Question: is there any idea how to create floating marker that could pick its location but keep in its center view, plus its map can be scrolled?
I found the javascript version
'''
function initialize() {
var crosshairShape = {
coords: [0, 0, 0, 0],
type: 'rect'
};
var latlng = new google.maps.LatLng(54.62279178711505, -5.895538330078125);
var myOptions = {
zoom: 12,
center: latlng,
mapTypeId: google.maps.MapTypeId.SATELLITE,
mapTypeControlOptions: {
style: google.maps.MapTypeControlStyle.DROPDOWN_MENU
}
};
var map = new google.maps.Map(document.getElementById("map_canvas"), myOptions);
var marker = new google.maps.Marker({
map: map,
});
document.getElementById('coordinates').innerHTML = "<b>center coordinates</b>: " + map.getCenter().toUrlValue(6)
google.maps.event.addListener(map, 'center_changed', function() {
document.getElementById('coordinates').innerHTML = "<b>center coordinates</b>: " + map.getCenter().toUrlValue(6);
});
marker.bindTo('position', map, 'center');
}
google.maps.event.addDomListener(window, 'load', initialize);
'''
'''
html,
body,
#map_canvas {
height: 500px;
width: 500px;
margin: 0px;
padding: 0px
}
'''
'''
<script src="https://maps.googleapis.com/maps/api/js?sensor=false&libraries=geometry,places&ext=.js"></script>
<script src="https://ajax.googleapis.com/ajax/libs/jquery/1.2.3/jquery.min.js"></script>
<div id="map_canvas" style="width:750px; height:450px; border: 2px solid #3872ac;"></div>
<div id="coordinates"></div>
'''
There is an app that already implemented this, but I really don't have a clue how to do that. Here is the image

My point is, every user scrolled the map, its marker keep on center view then we could get its coordinate (GMSPlace or any coordinate).
Any help or clue would be appreciated. Thank you so much!
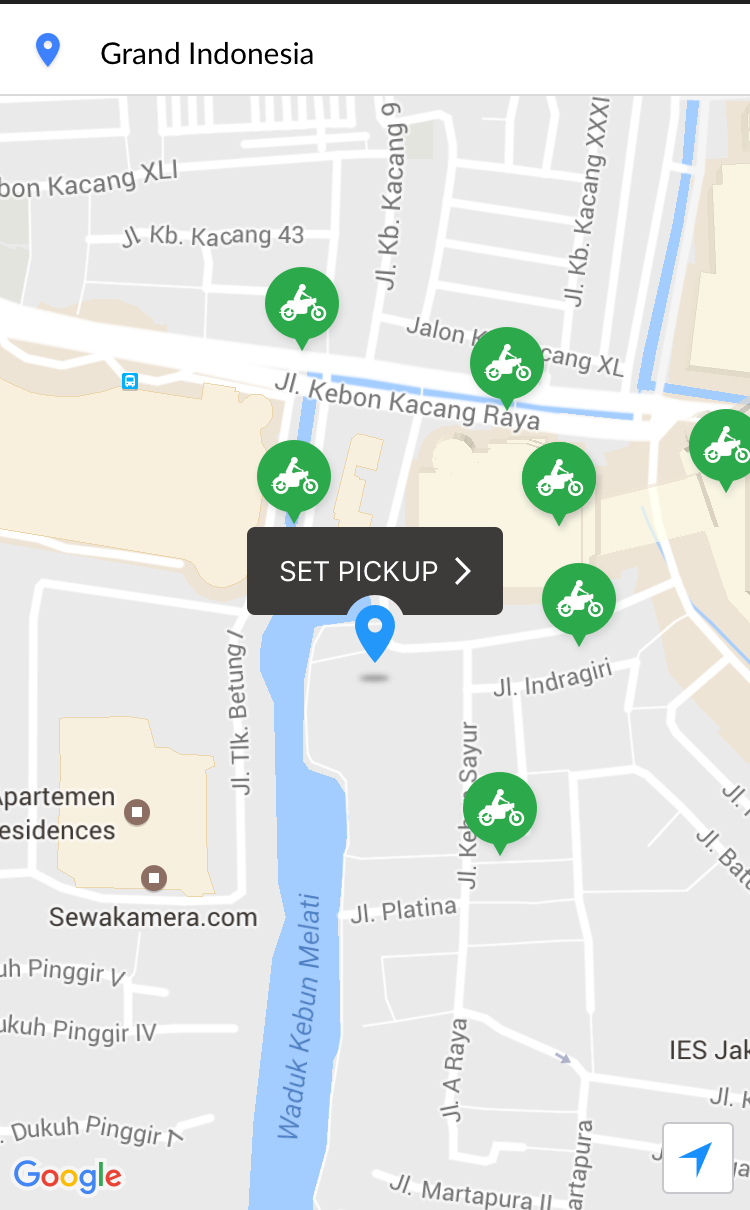
Answer: I would have added an image in the center of MapView and would take its coordinate as user stop scrolling.
To Create ImageView:
'''
UIImageView *pin = [[UIImageView alloc] initWithFrame(0,0,10,10)];
pin.center = self.view.center;
pin.image = [UIImage imageNamed:@"pin"];
[self.view addSubview:pin];
[self.view bringSubviewToFront:pin];
'''
To get Coordinate:
'''
-(void)mapView:(GMSMapView *)mapView idleAtCameraPosition:(GMSCameraPosition *)position
{
CGPoint point = pin.center;
CLLocationCoordinate2D coor = [mapView.projection coordinateForPoint:point];
CGFloat longitude = coor.longitude;
CGFloat latitude = coor.latitude;
}
'''